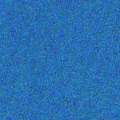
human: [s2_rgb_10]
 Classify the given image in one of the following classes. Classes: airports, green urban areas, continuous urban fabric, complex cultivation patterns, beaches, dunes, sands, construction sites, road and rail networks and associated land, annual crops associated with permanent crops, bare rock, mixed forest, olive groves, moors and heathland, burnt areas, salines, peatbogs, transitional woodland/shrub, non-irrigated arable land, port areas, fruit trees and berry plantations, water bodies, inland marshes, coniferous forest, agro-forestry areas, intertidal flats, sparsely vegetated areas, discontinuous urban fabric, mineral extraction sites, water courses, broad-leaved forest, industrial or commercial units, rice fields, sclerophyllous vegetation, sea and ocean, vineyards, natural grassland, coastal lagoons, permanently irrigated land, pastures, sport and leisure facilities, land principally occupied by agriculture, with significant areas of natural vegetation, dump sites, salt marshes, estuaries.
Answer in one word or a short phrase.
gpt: sea and ocean